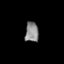
Tissue: prostate
Cell type: Fibroblasts
Senescence score: 0.7555
Nuclear area (px): 262
Mean DAPI intensity: 136.981